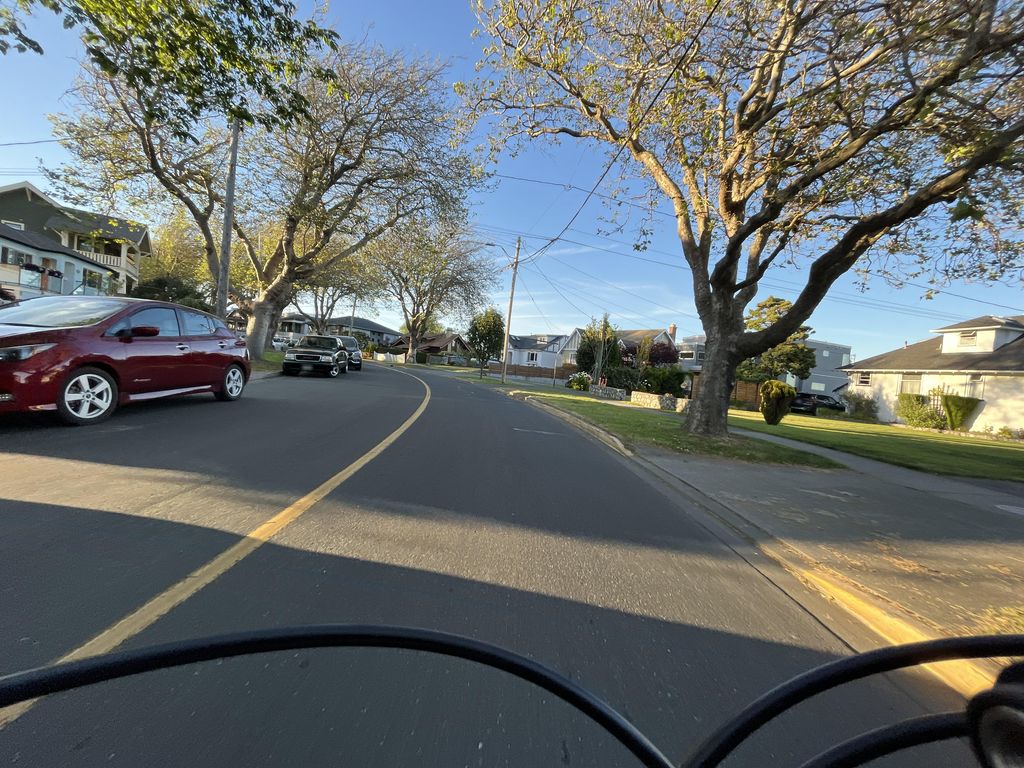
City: victoria